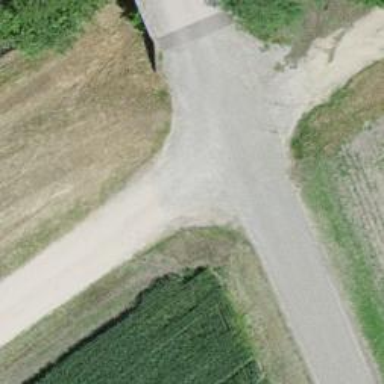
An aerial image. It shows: Gravel track with grade2 tracktype.